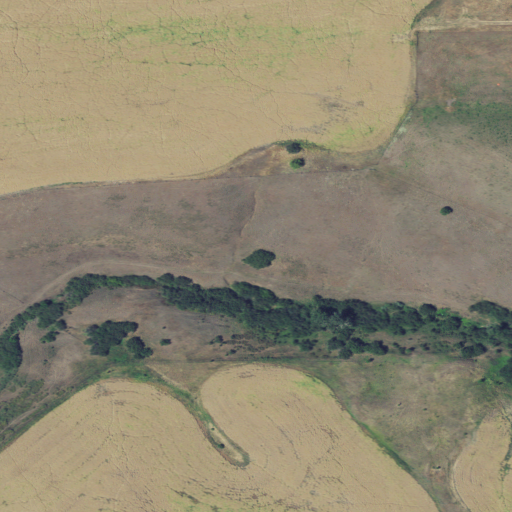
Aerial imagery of plain(s) in Oregon named Lightle Flat containing grassland, cultivated crops, pasture, shrub, and evergreen forest